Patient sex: M
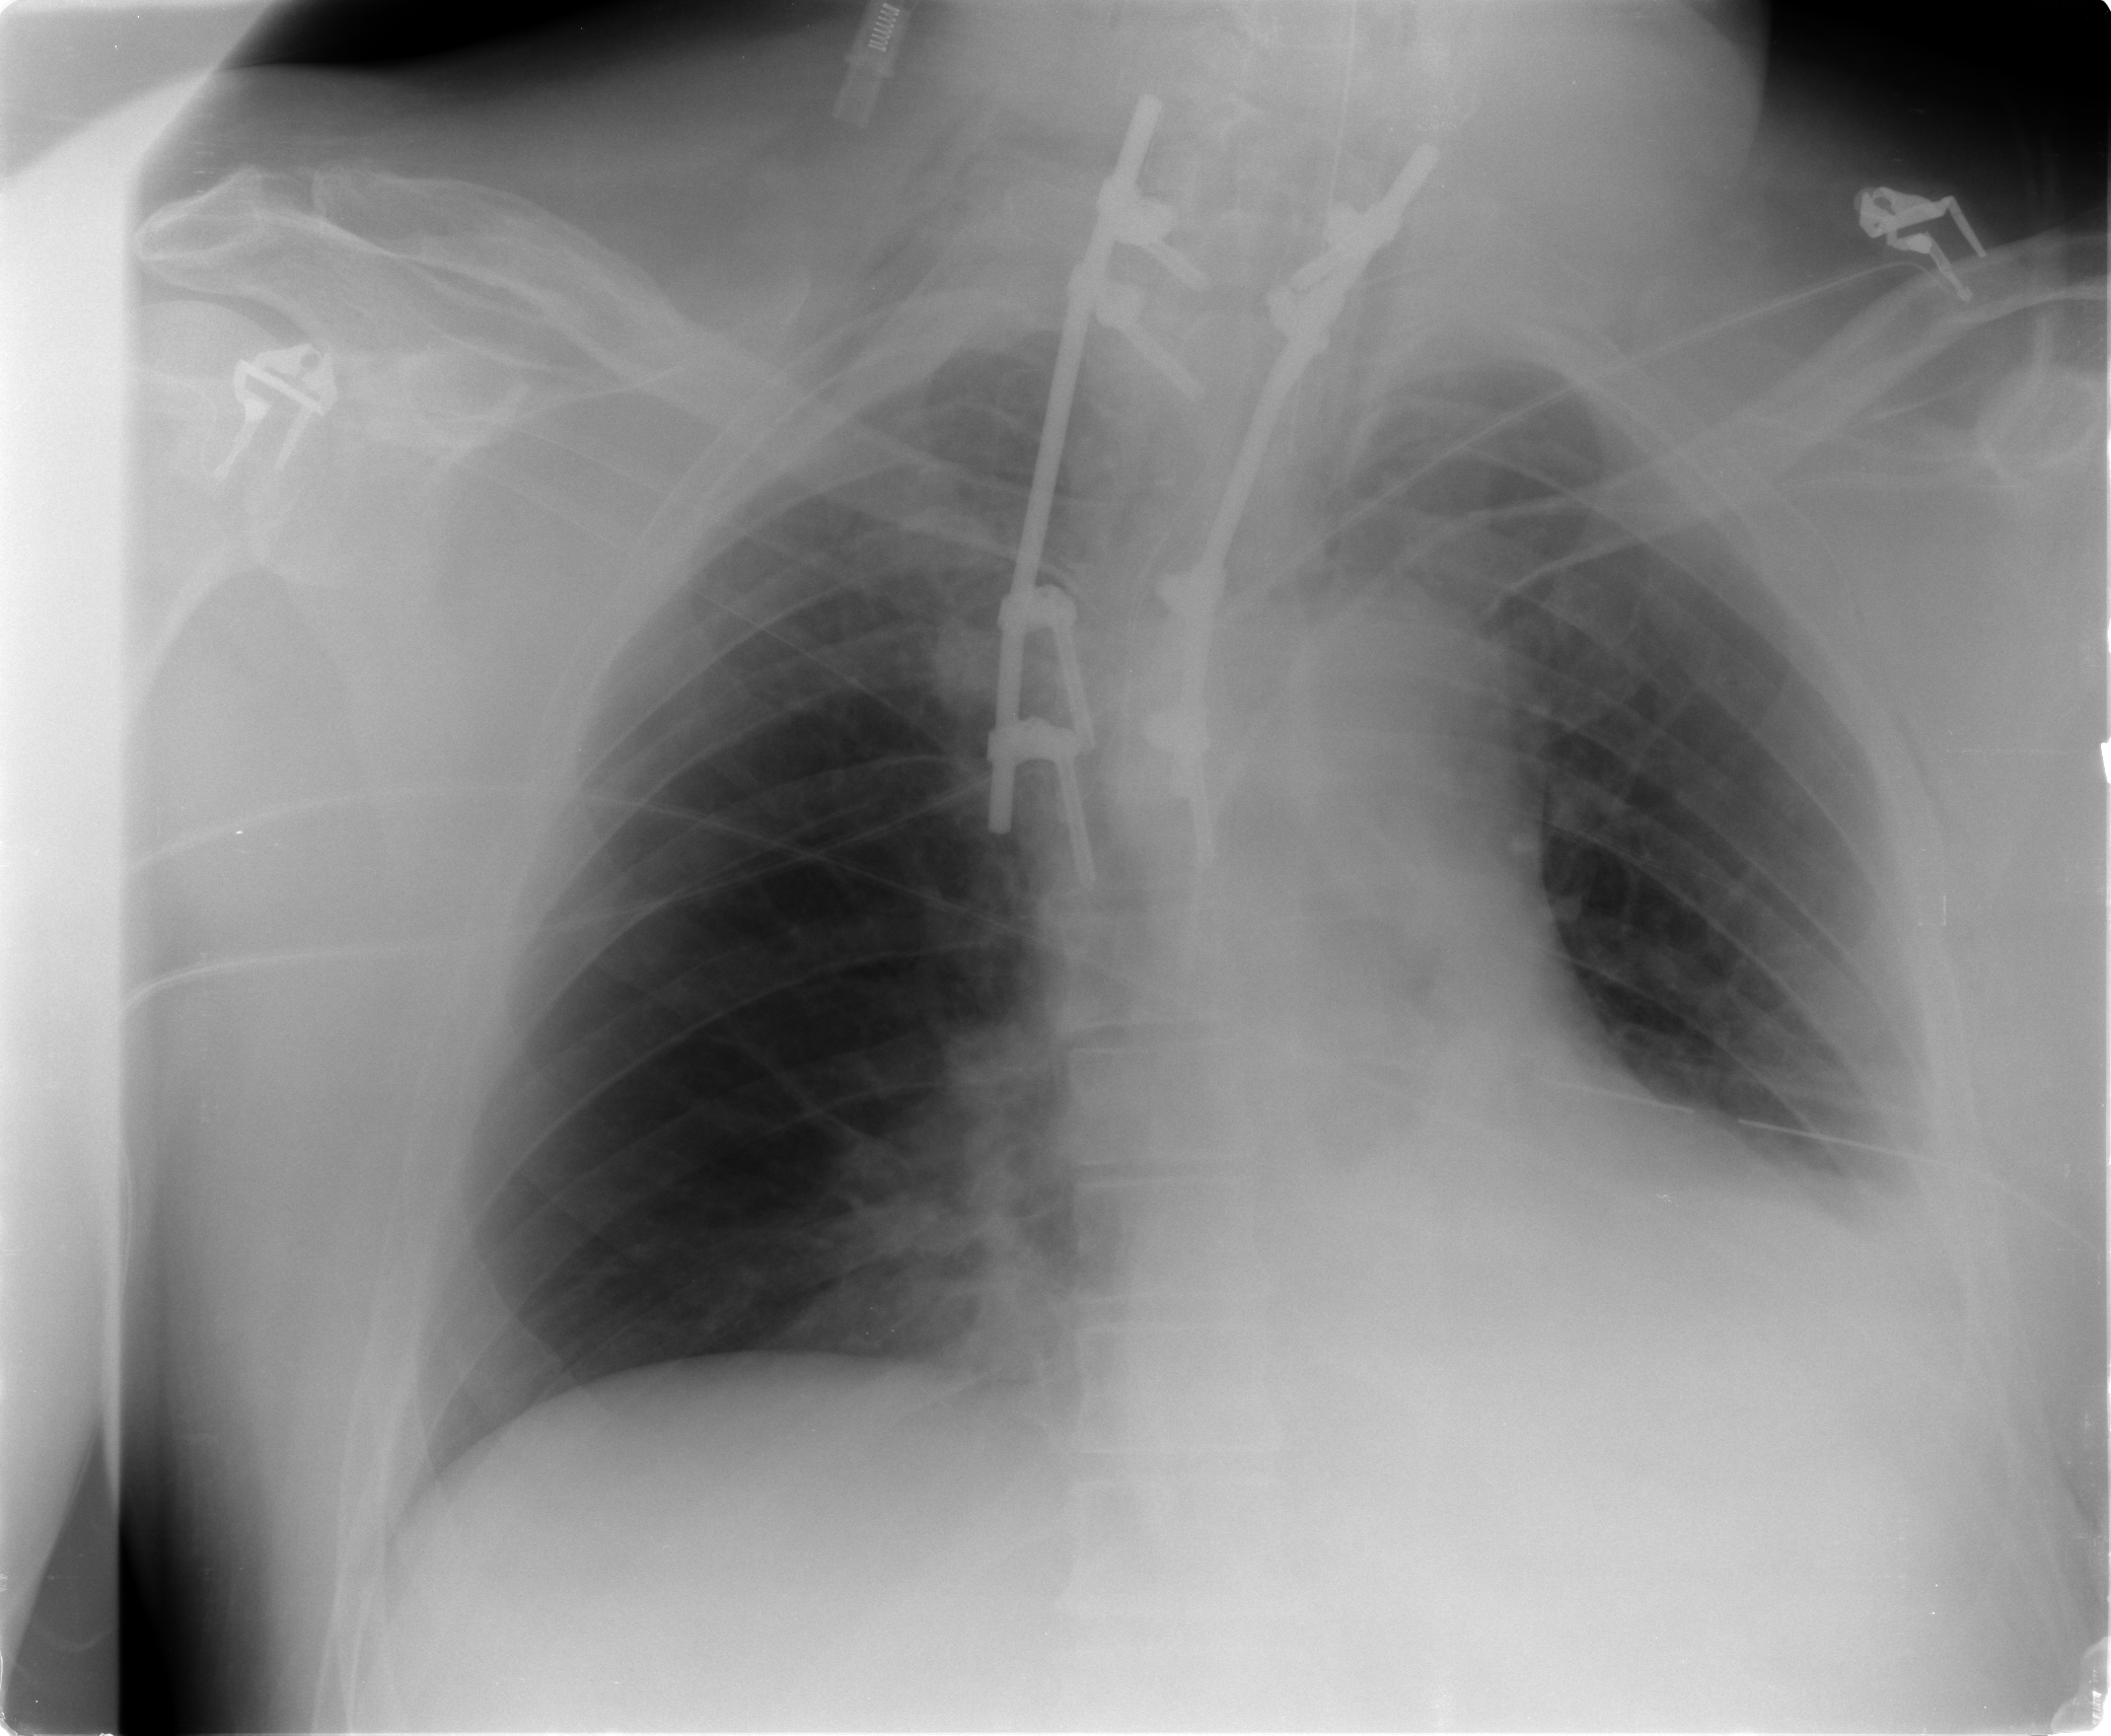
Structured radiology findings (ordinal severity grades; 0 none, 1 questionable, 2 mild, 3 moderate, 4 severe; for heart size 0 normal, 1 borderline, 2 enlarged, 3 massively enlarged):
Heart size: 0
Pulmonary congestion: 0
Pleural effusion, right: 0
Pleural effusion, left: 2
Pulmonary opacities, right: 0
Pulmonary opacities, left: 0
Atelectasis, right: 1
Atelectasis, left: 2